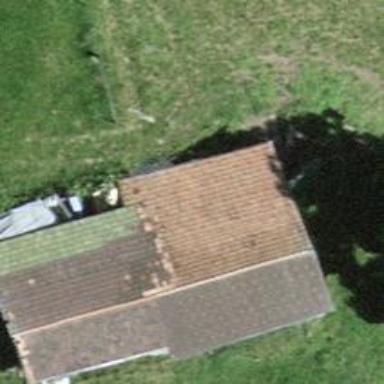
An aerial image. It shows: Barn.